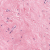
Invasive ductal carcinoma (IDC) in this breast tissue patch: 0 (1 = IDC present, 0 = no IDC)